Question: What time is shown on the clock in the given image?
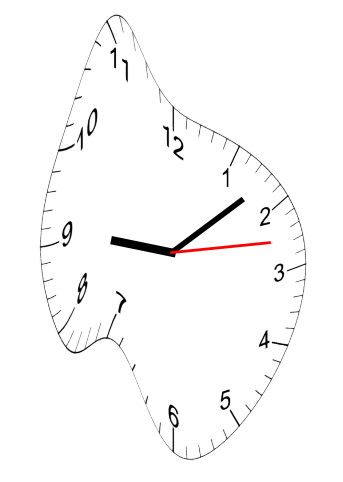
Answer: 09:08:13